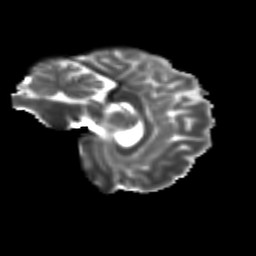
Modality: T2w
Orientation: sagittal
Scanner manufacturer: siemens
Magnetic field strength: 3 T
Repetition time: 9.2 s
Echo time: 0.084 s